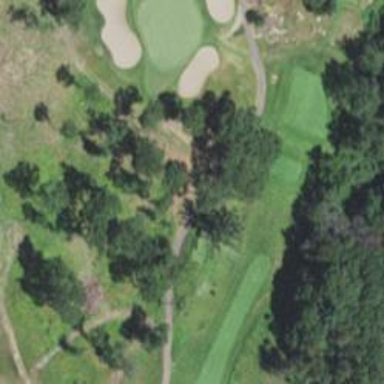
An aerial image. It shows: Pathway for golfing.